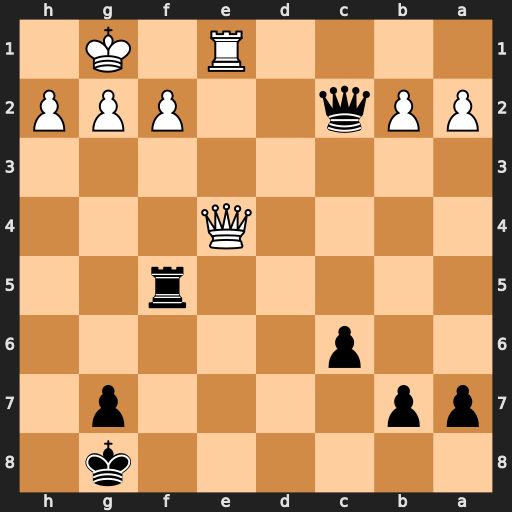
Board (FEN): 6k1/pp4p1/2p5/5r2/4Q3/8/PPq2PPP/4R1K1
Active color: b
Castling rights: -
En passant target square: -
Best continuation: Qxf2+ Kh1 Qf1+ Rxf1 Rxf1#